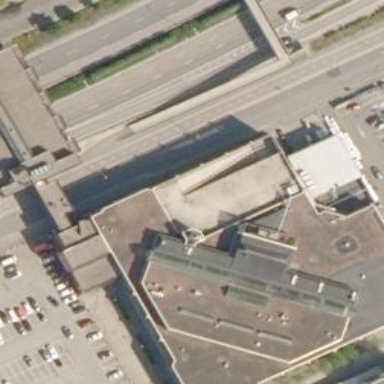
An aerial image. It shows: Retail building in mall.